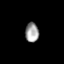
Tissue: prostate
Cell type: T cells
Senescence score: 0.3024
Nuclear area (px): 259
Mean DAPI intensity: 157.301